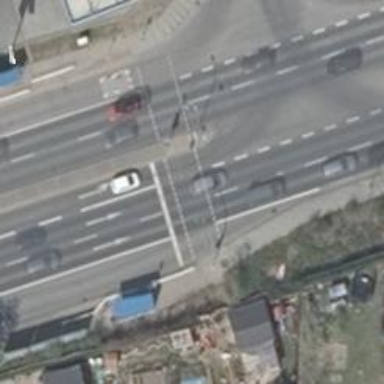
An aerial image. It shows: Road with traffic signals.